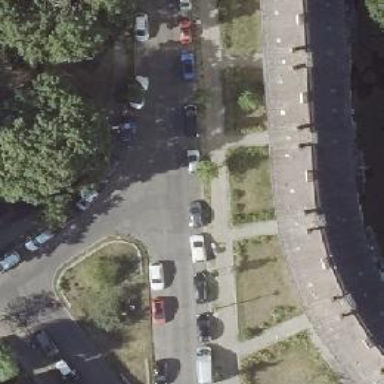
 there is parallel on-street parking lane."